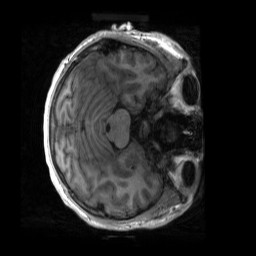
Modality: T1w
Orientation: axial
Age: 17
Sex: male
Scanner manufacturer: siemens
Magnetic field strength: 3 T
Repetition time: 2.53 s
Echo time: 0.00236 s